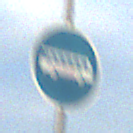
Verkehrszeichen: Busssonderstreifen
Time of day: SunriseSunset
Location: Outdoor (Nature)
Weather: PartlyCloudy
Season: NotSpecified
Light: Natural